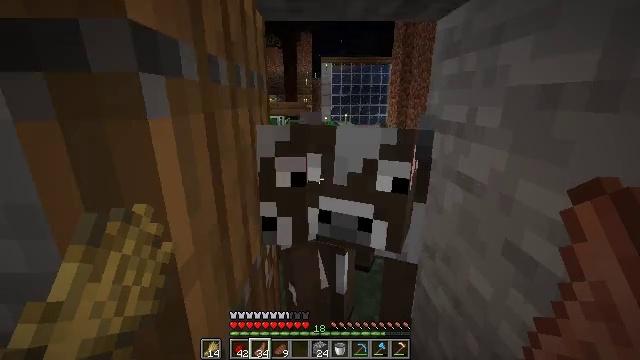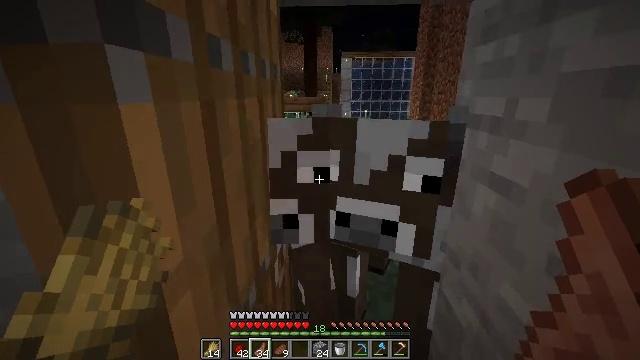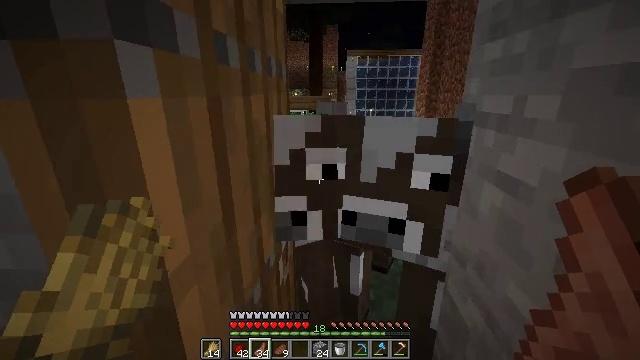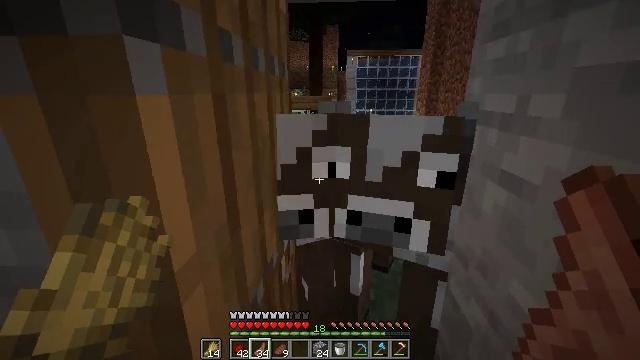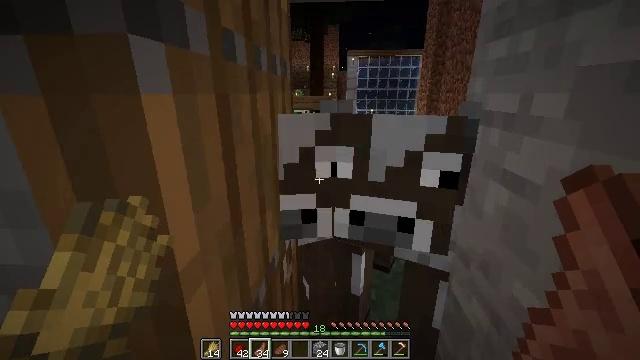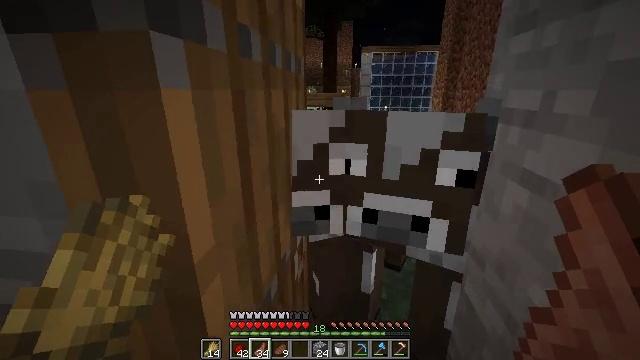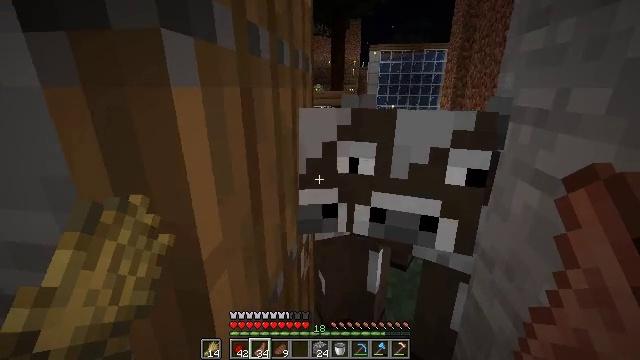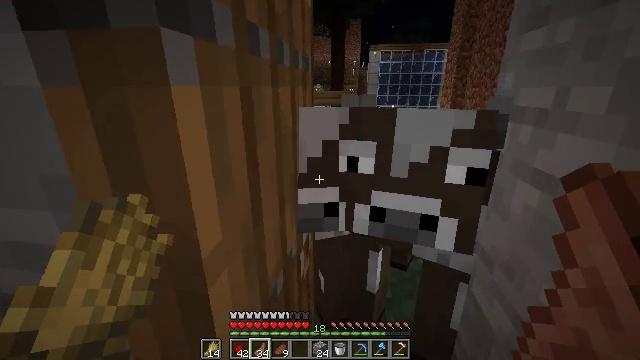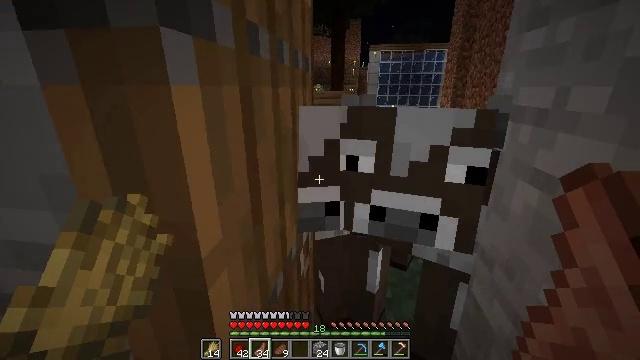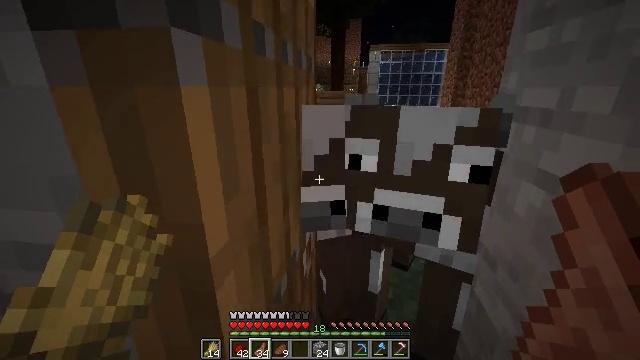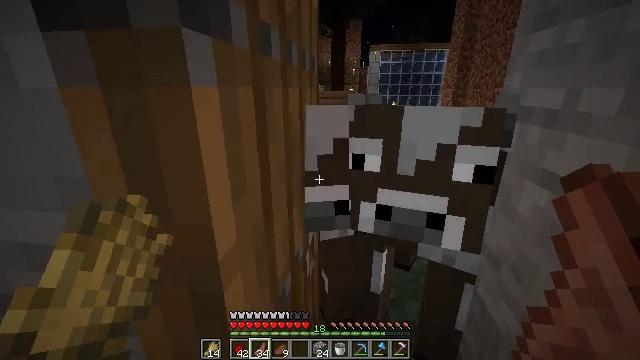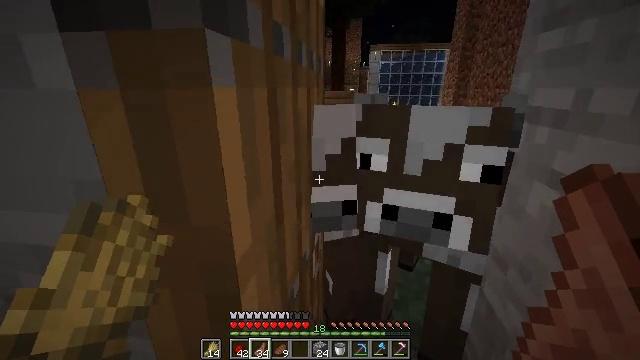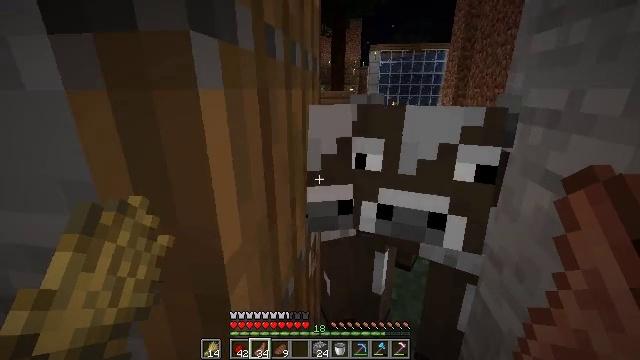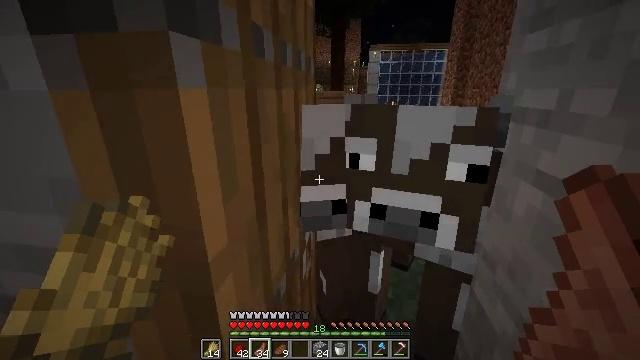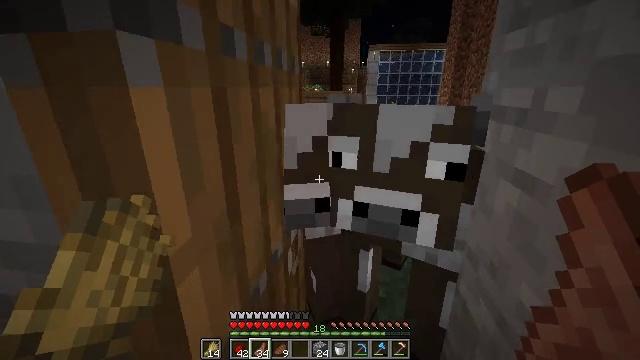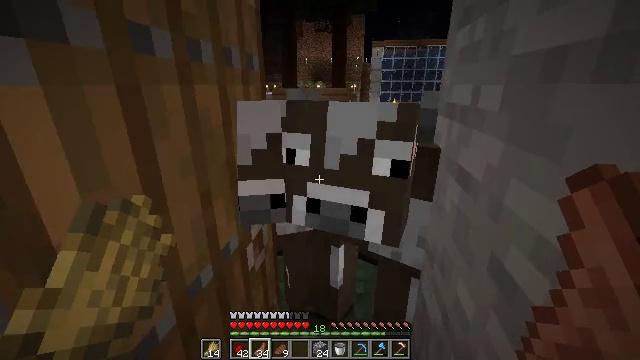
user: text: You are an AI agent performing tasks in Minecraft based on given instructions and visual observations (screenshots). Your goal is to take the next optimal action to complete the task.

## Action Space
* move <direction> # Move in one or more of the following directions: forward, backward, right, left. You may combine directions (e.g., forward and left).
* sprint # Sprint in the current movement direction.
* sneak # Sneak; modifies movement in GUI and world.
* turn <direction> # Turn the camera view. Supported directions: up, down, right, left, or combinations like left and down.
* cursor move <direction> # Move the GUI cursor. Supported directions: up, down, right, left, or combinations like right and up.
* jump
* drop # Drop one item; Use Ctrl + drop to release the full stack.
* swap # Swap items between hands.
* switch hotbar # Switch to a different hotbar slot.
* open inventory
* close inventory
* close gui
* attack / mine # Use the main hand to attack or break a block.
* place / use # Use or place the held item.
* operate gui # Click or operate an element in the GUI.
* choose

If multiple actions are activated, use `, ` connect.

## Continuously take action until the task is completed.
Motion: motion action
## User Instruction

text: Build a spruce fence using the crafting table.
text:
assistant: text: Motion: move forward, turn left
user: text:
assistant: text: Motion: move forward, turn left
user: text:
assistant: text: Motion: move forward
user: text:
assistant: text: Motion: no_op
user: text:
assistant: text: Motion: turn left
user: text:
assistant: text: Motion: turn left
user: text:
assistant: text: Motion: no_op
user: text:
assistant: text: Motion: no_op
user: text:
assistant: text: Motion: move forward
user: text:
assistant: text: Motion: move forward
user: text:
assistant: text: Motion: move forward
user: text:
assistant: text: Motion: move forward and move right
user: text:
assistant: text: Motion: move forward and move right
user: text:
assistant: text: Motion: move right
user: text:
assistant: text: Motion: turn left
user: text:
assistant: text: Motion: no_op
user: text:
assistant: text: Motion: turn left
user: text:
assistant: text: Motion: move forward
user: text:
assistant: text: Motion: move forward
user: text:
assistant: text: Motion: move forward
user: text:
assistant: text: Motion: move forward, turn left
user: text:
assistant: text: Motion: turn left
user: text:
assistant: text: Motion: turn left
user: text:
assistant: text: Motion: turn left
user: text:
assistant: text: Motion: move forward, turn left
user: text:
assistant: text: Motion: move forward
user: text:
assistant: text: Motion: move forward
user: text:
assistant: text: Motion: move forward
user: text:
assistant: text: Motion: move forward
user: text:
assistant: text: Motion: no_op